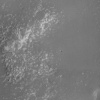
Atmospheric dust classification: not_dusty